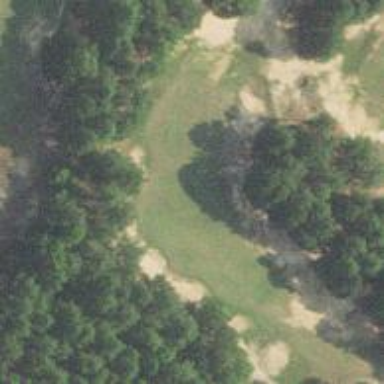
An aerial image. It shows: Rough area on grassy golf course.